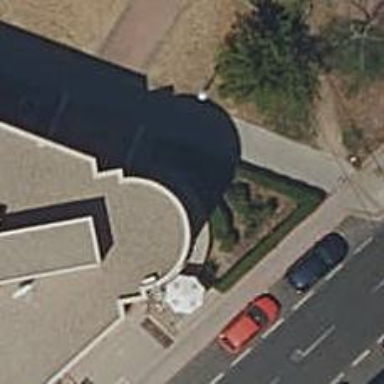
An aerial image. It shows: Café.